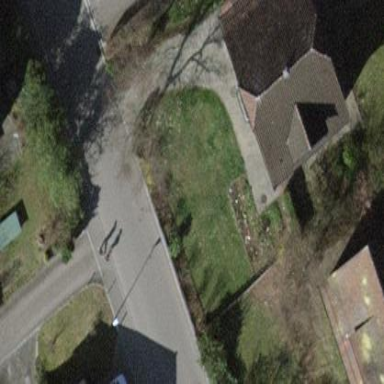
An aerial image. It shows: Detached building.